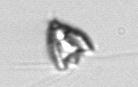
Label: Pyramimonas_longicauda